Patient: sex F, age 37
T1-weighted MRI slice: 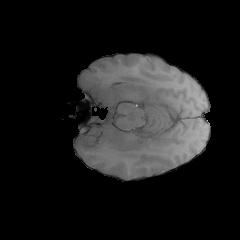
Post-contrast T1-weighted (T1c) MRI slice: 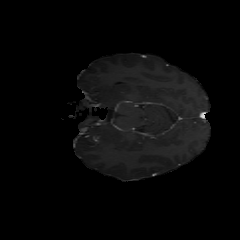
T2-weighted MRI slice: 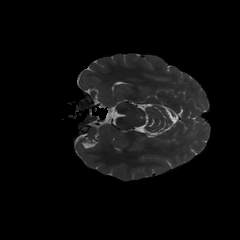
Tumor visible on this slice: no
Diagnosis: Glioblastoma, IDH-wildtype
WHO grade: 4